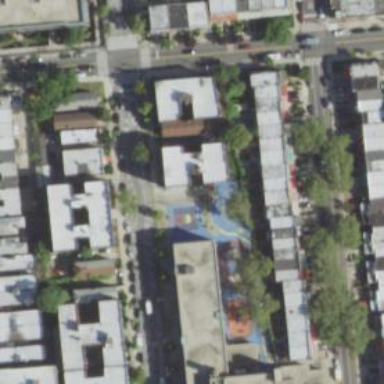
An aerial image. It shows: Schoolyard designated as leisure land.